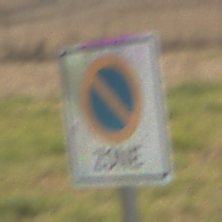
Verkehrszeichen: BeginnEingeschraenktesHalteverbotZone
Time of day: MorningAfternoon
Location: Outdoor (Nature)
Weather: Overcast
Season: NotSpecified
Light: Natural